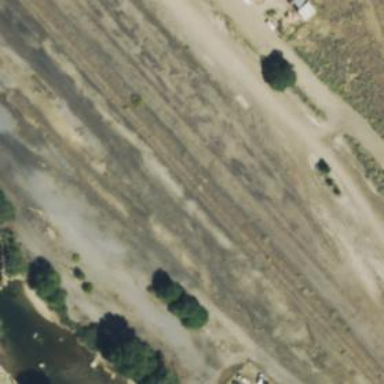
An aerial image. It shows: Abandoned railway siding.